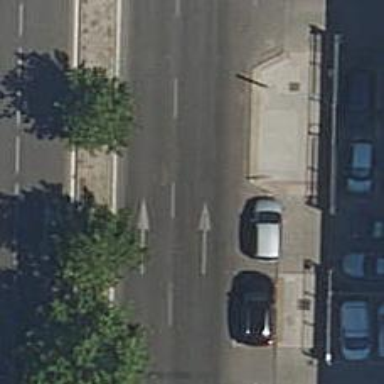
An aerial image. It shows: Public transport stop position.